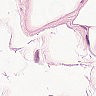
Metastatic tissue present: no